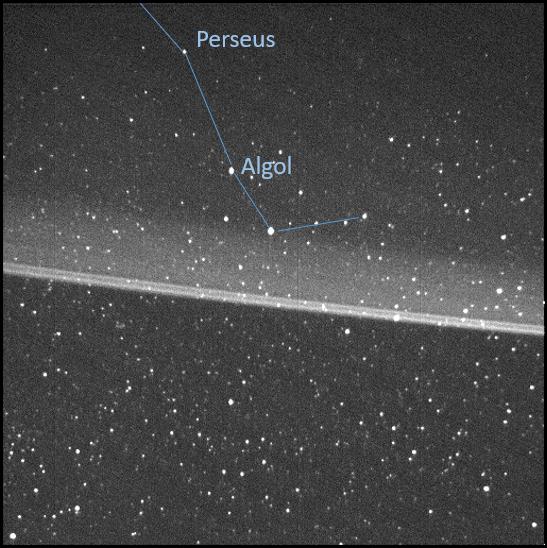
Perseus and Jupiter's Main Dust Ring Juno, Jupiter